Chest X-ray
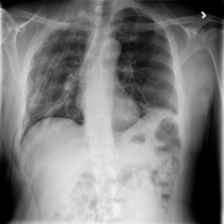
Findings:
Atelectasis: negative
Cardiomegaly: negative
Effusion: negative
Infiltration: negative
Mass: negative
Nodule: negative
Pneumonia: negative
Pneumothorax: negative
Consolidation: negative
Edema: negative
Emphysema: negative
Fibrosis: negative
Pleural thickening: negative
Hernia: negative